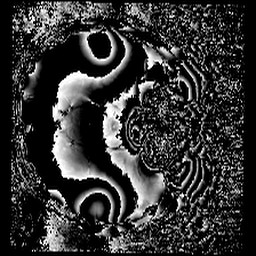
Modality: T2starw
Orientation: axial
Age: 23
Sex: female
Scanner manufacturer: siemens
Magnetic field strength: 3 T
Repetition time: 0.064 s
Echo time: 0.035 s